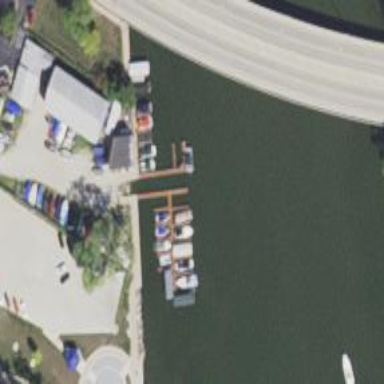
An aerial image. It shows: Man-made pier.